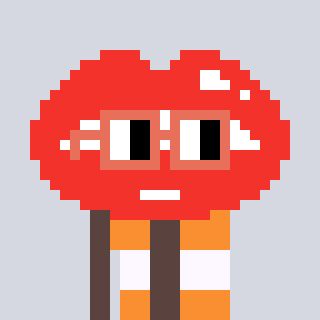
a pixel art character with square orange glasses, a lips-shaped head and a darkbrown-colored body on a cool background